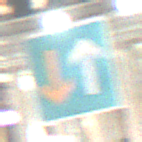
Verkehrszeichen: VorrangVorGegenverkehr
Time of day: Night
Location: Outdoor (Urban)
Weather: PartlyCloudy
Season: NotSpecified
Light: Artificial